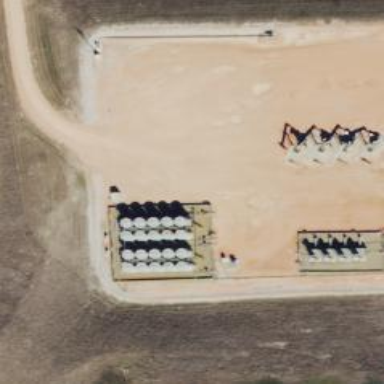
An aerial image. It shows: Storage tank with man-made structure.